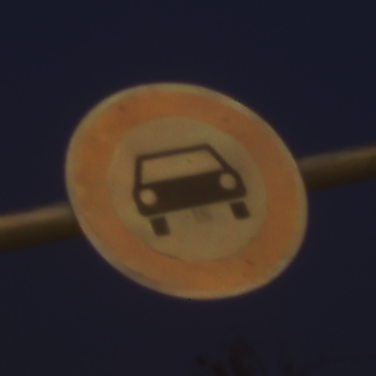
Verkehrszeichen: VerbotKraftwagen
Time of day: Night
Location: Outdoor (Urban)
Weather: Clear
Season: NotSpecified
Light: Artificial